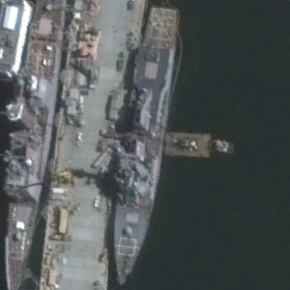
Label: destroyer